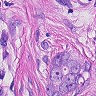
Metastatic tissue present: yes